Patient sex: M
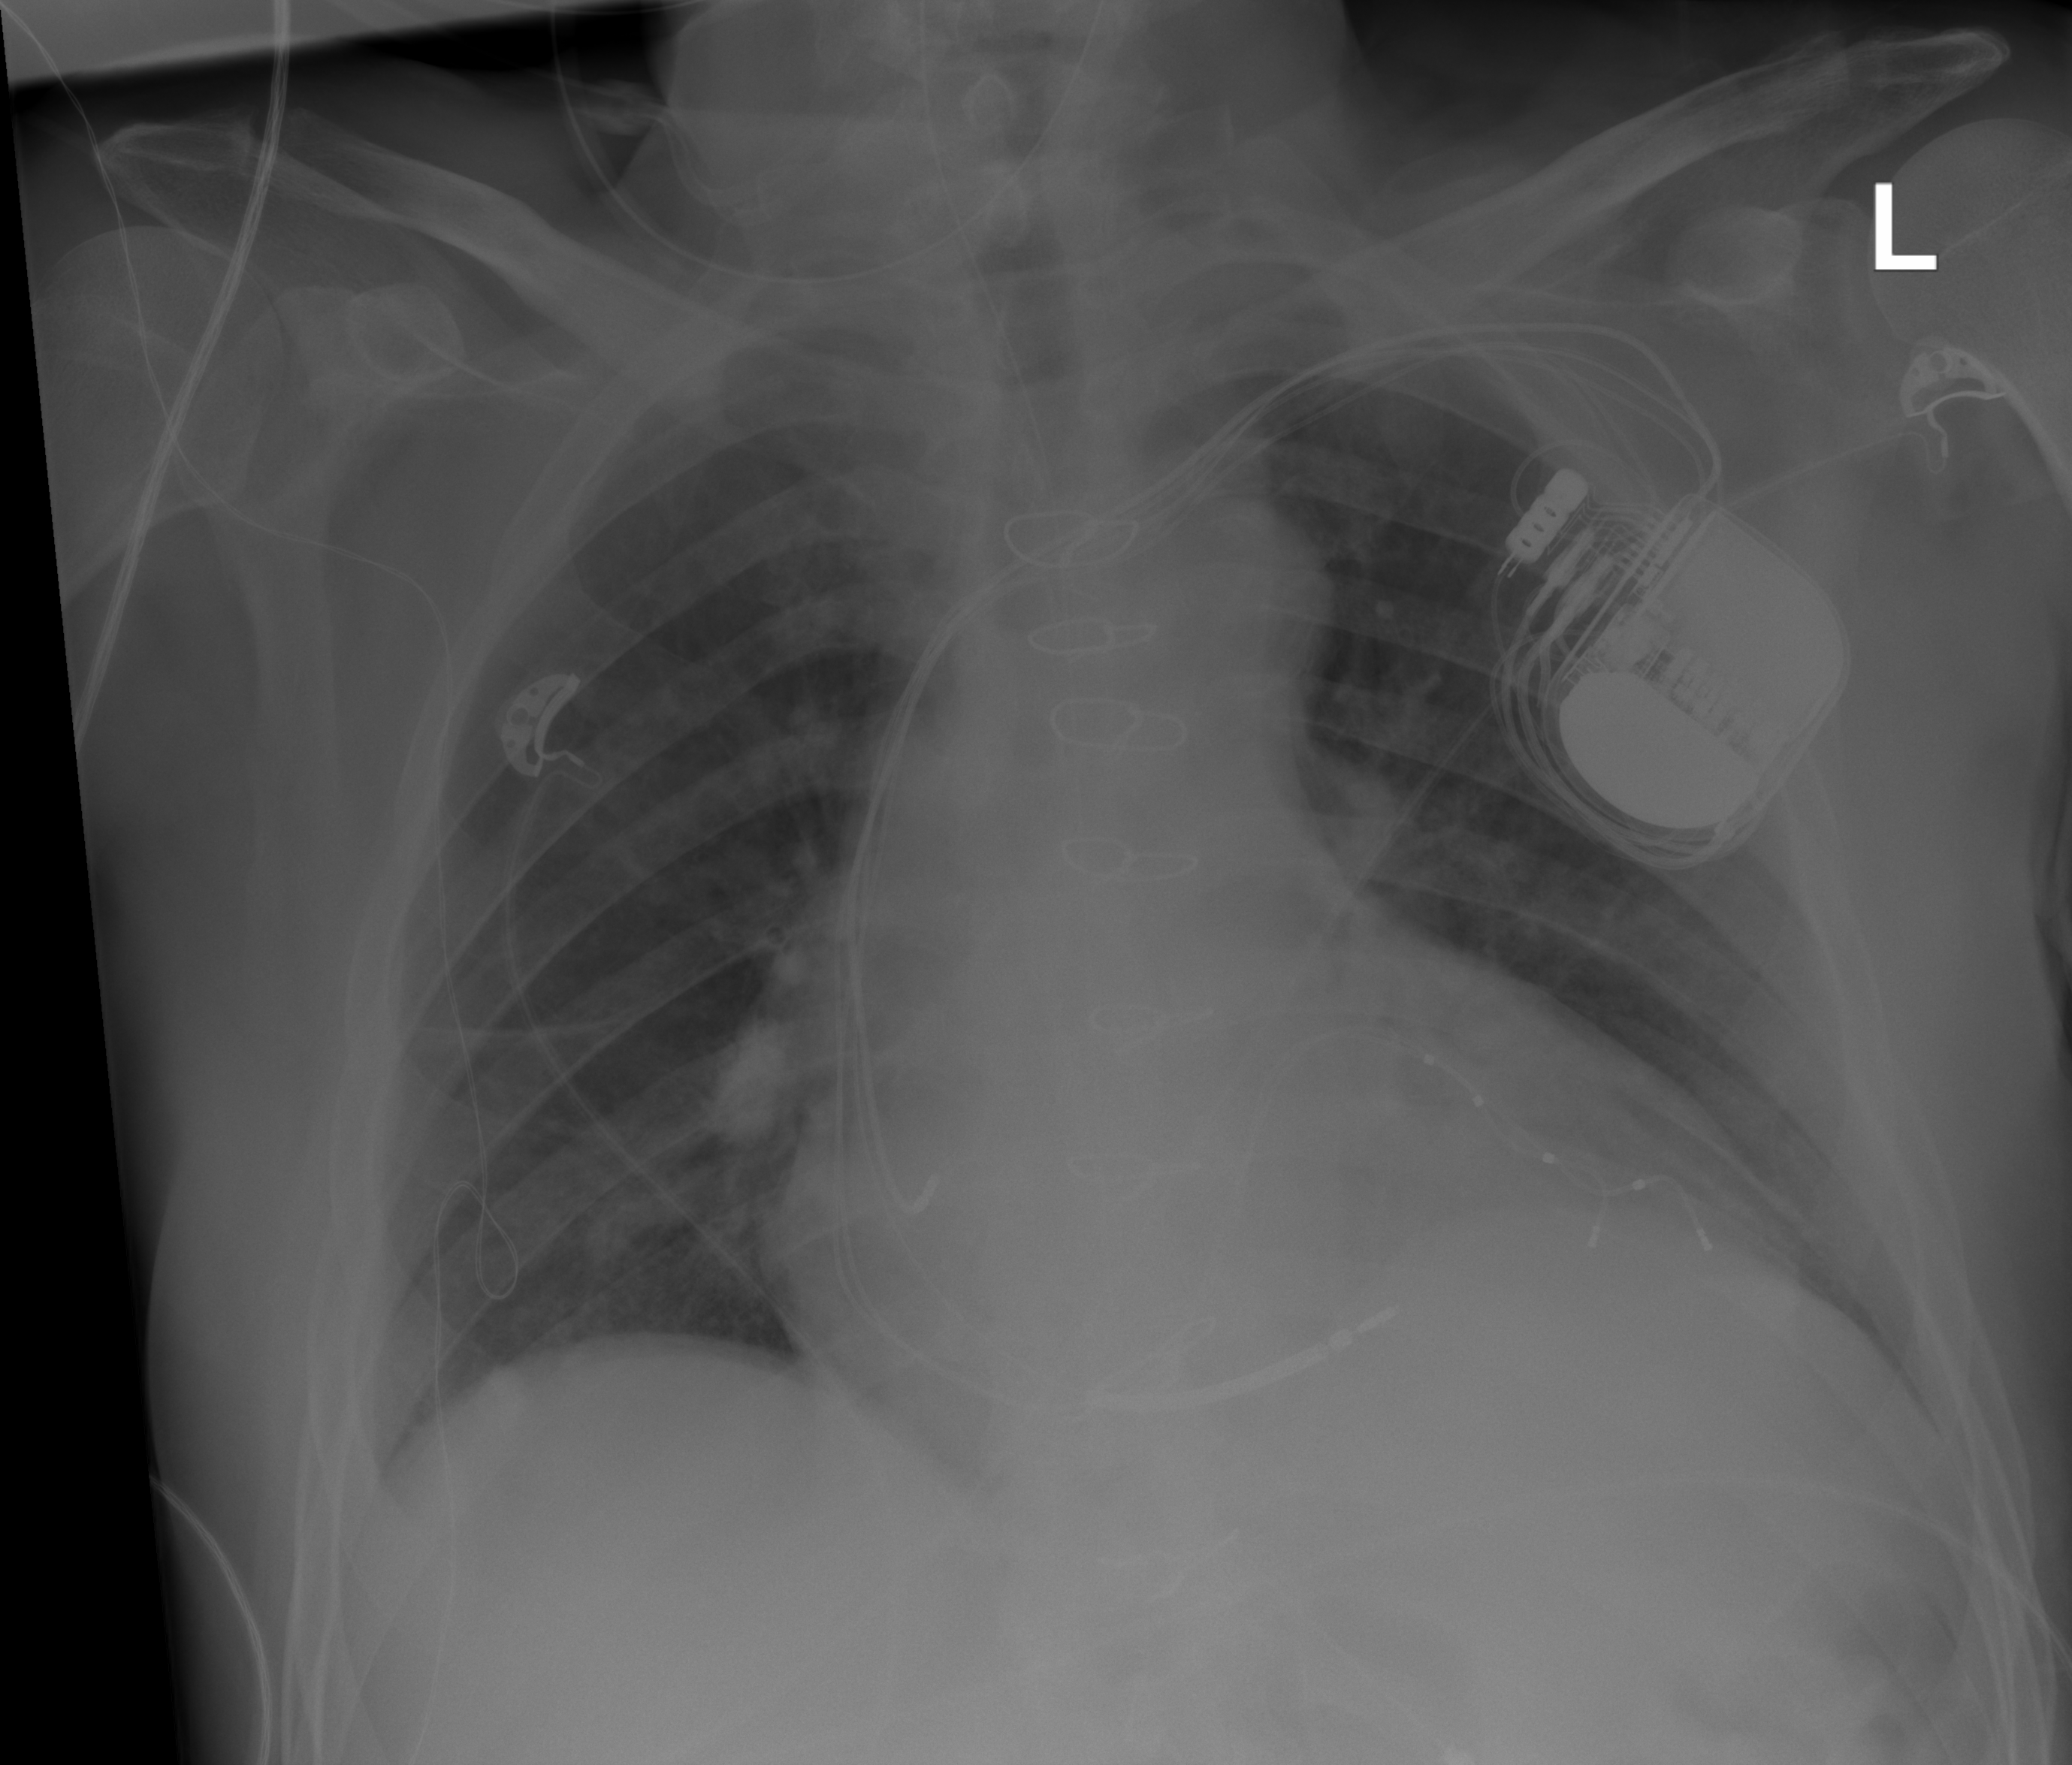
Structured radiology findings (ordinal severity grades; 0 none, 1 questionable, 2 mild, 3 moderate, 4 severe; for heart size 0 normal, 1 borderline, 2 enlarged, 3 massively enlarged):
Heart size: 2
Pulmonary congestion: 2
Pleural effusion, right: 1
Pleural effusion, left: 0
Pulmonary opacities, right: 1
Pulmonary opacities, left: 0
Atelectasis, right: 2
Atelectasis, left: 1